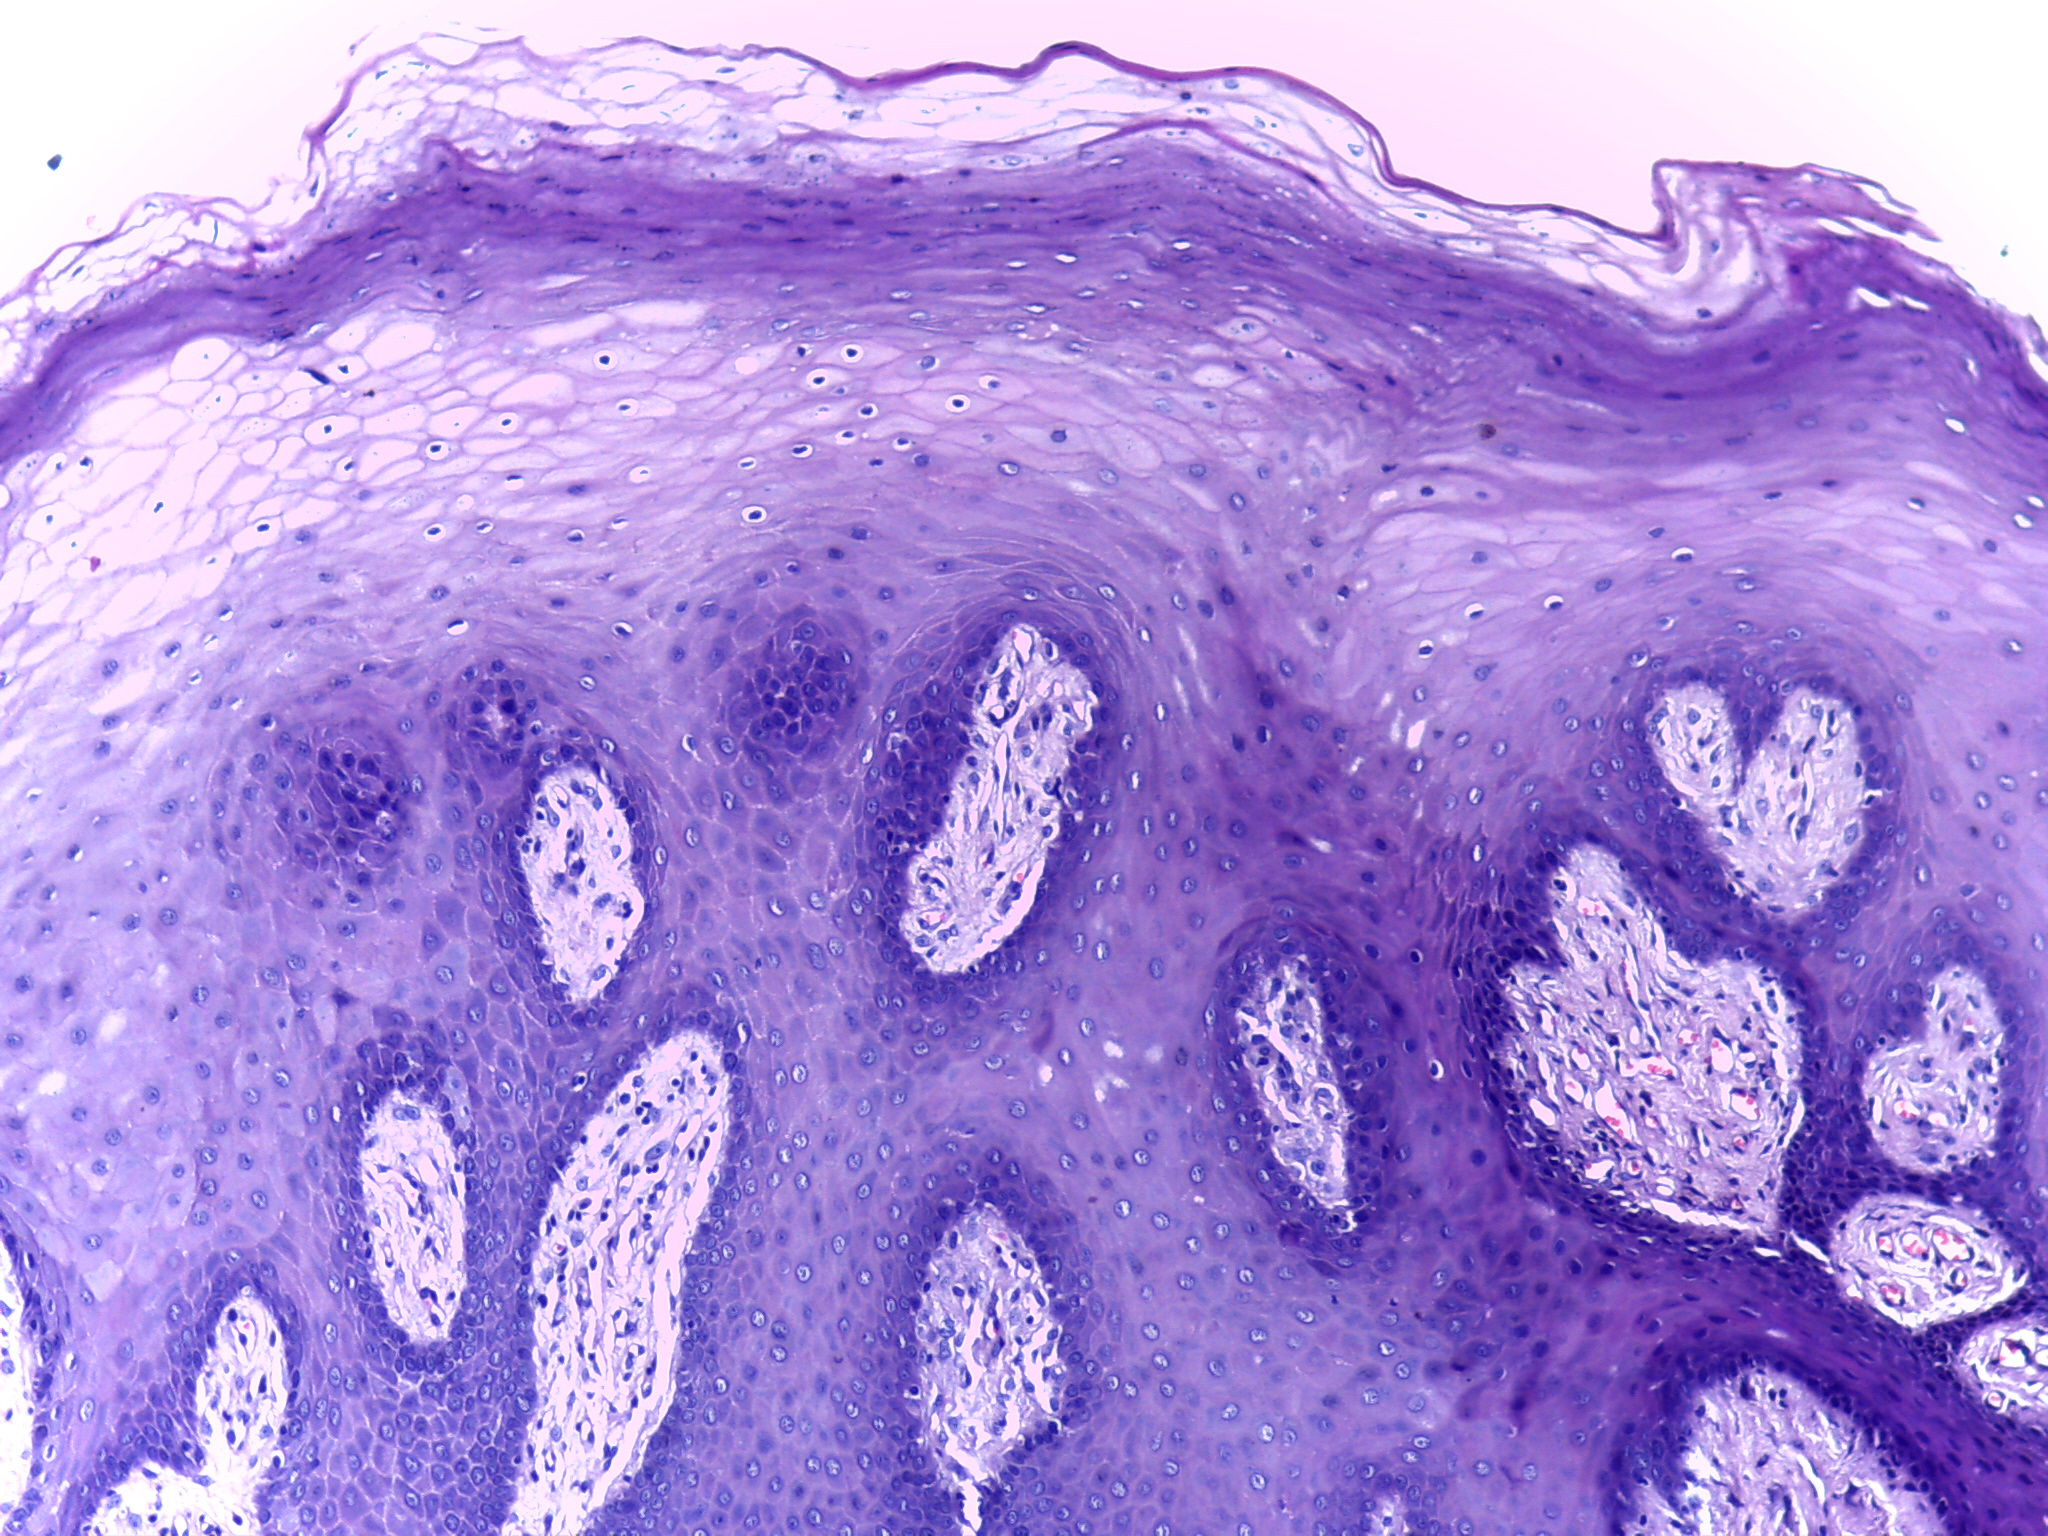
Diagnosis: Normal